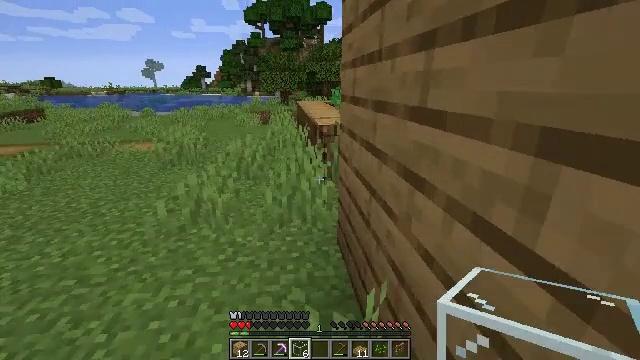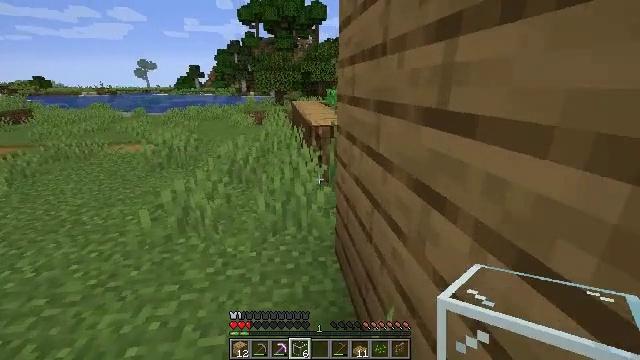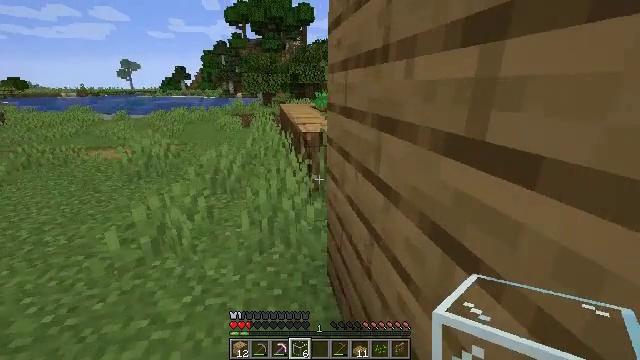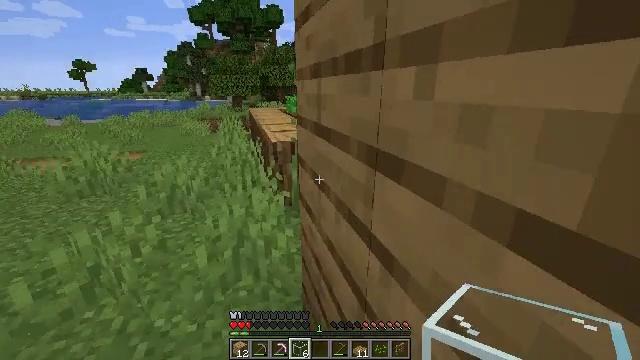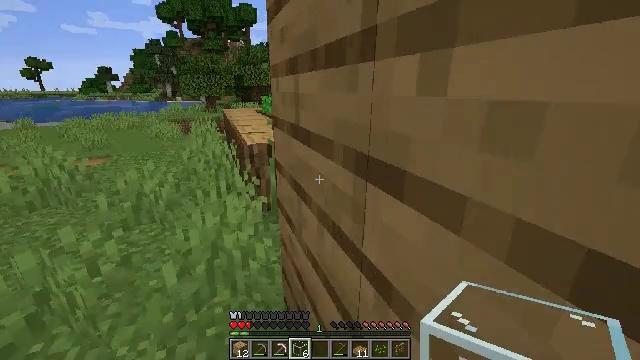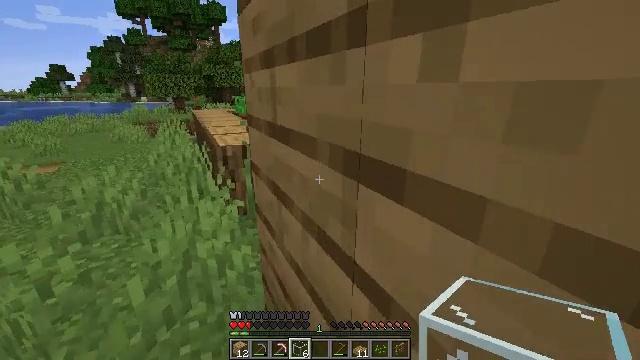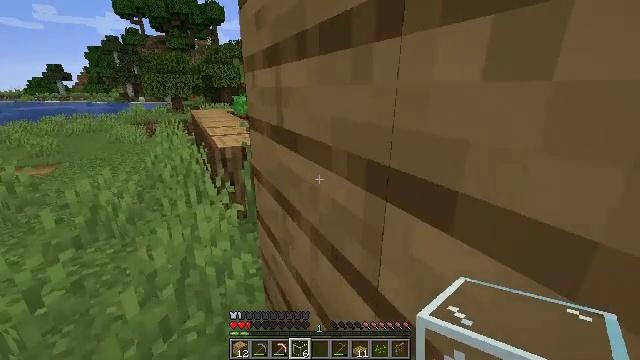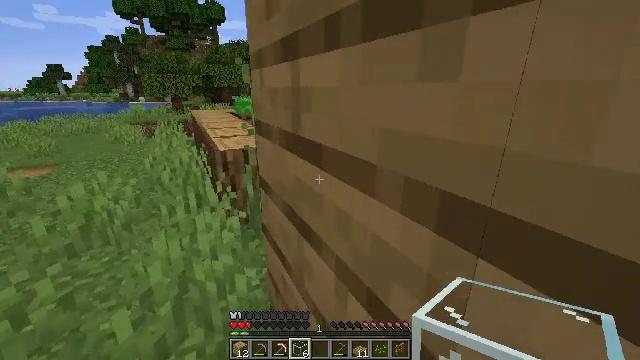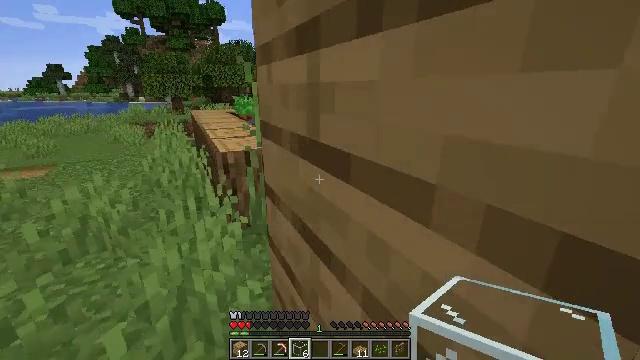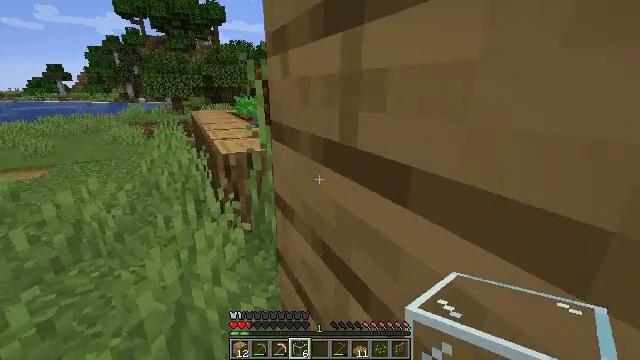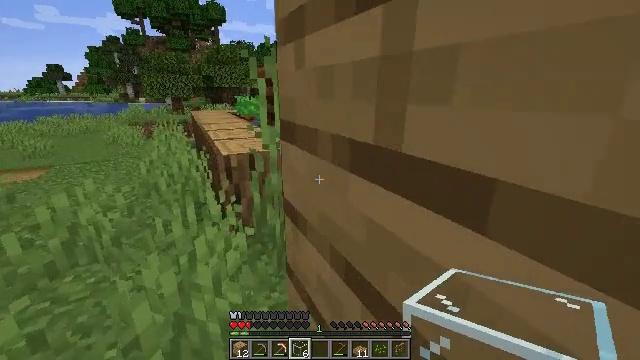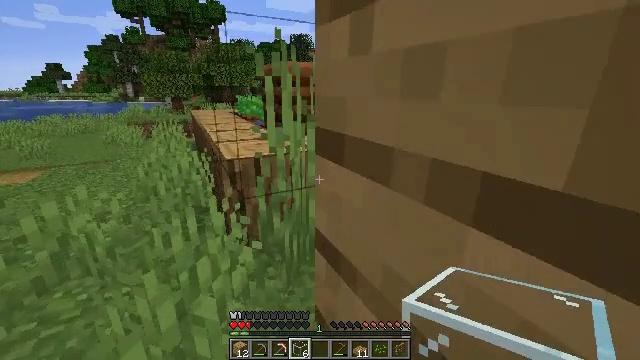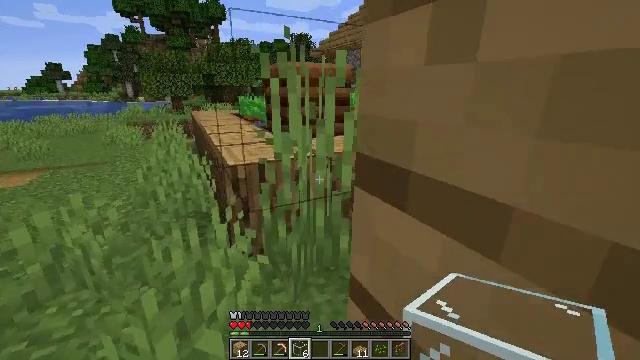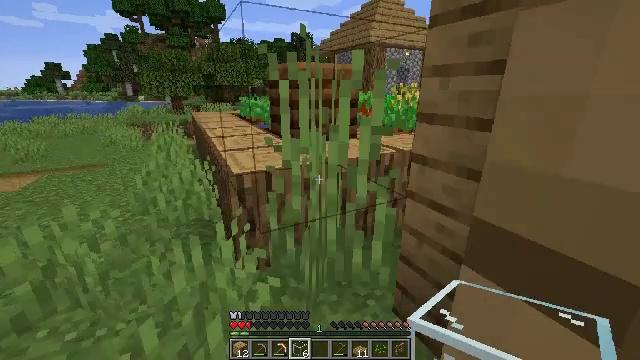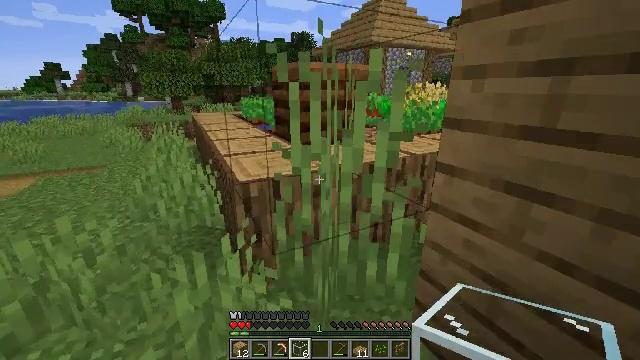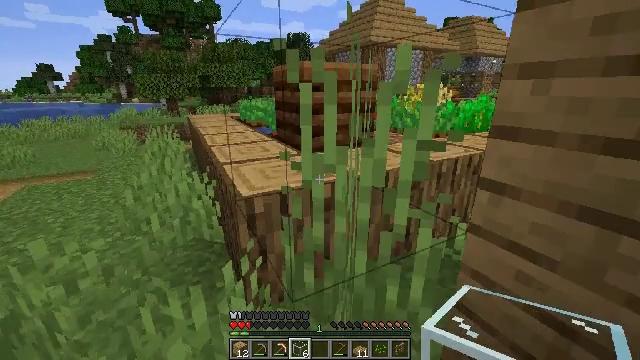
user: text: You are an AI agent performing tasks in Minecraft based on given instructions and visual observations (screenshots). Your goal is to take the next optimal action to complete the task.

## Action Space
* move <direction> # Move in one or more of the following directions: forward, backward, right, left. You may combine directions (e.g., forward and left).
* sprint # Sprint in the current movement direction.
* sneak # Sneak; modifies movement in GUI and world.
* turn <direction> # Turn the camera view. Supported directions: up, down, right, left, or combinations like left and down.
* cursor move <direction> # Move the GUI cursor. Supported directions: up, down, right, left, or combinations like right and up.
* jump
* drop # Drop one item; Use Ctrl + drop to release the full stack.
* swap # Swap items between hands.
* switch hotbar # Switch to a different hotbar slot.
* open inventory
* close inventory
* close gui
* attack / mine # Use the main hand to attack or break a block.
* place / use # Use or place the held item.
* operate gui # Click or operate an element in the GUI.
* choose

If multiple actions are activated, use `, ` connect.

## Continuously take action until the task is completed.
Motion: motion action
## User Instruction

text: Retrieve carrots by attacking the plant.
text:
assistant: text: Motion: move forward, turn right
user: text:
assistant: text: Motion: move forward, turn right
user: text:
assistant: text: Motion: move forward, turn right
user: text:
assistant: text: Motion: turn right
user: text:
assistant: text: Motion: turn right
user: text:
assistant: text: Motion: move forward
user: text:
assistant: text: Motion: move forward
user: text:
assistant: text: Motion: move forward
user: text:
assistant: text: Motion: move forward
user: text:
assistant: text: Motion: move forward
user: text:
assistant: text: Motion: move forward
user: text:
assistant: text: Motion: move forward
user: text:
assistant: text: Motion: move forward
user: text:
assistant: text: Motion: move forward
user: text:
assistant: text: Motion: move forward
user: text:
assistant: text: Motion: move forward, turn right
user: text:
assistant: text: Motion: move forward
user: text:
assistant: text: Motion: move forward
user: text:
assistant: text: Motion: move forward
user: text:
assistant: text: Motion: move forward
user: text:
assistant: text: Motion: move forward, turn right and down, jump
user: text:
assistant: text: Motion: move forward, turn right and down, jump
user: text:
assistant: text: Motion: move forward, turn right and down, jump
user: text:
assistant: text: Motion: move forward, turn right and down, jump
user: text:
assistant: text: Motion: move forward, turn right and down, jump
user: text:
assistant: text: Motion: move forward, turn right and down
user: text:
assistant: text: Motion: move forward, turn right
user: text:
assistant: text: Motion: move forward
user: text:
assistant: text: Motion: move forward, turn right
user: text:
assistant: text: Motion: move forward, turn right